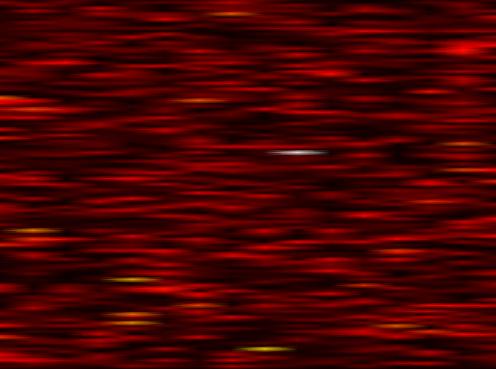
Label: FBMC